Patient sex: F
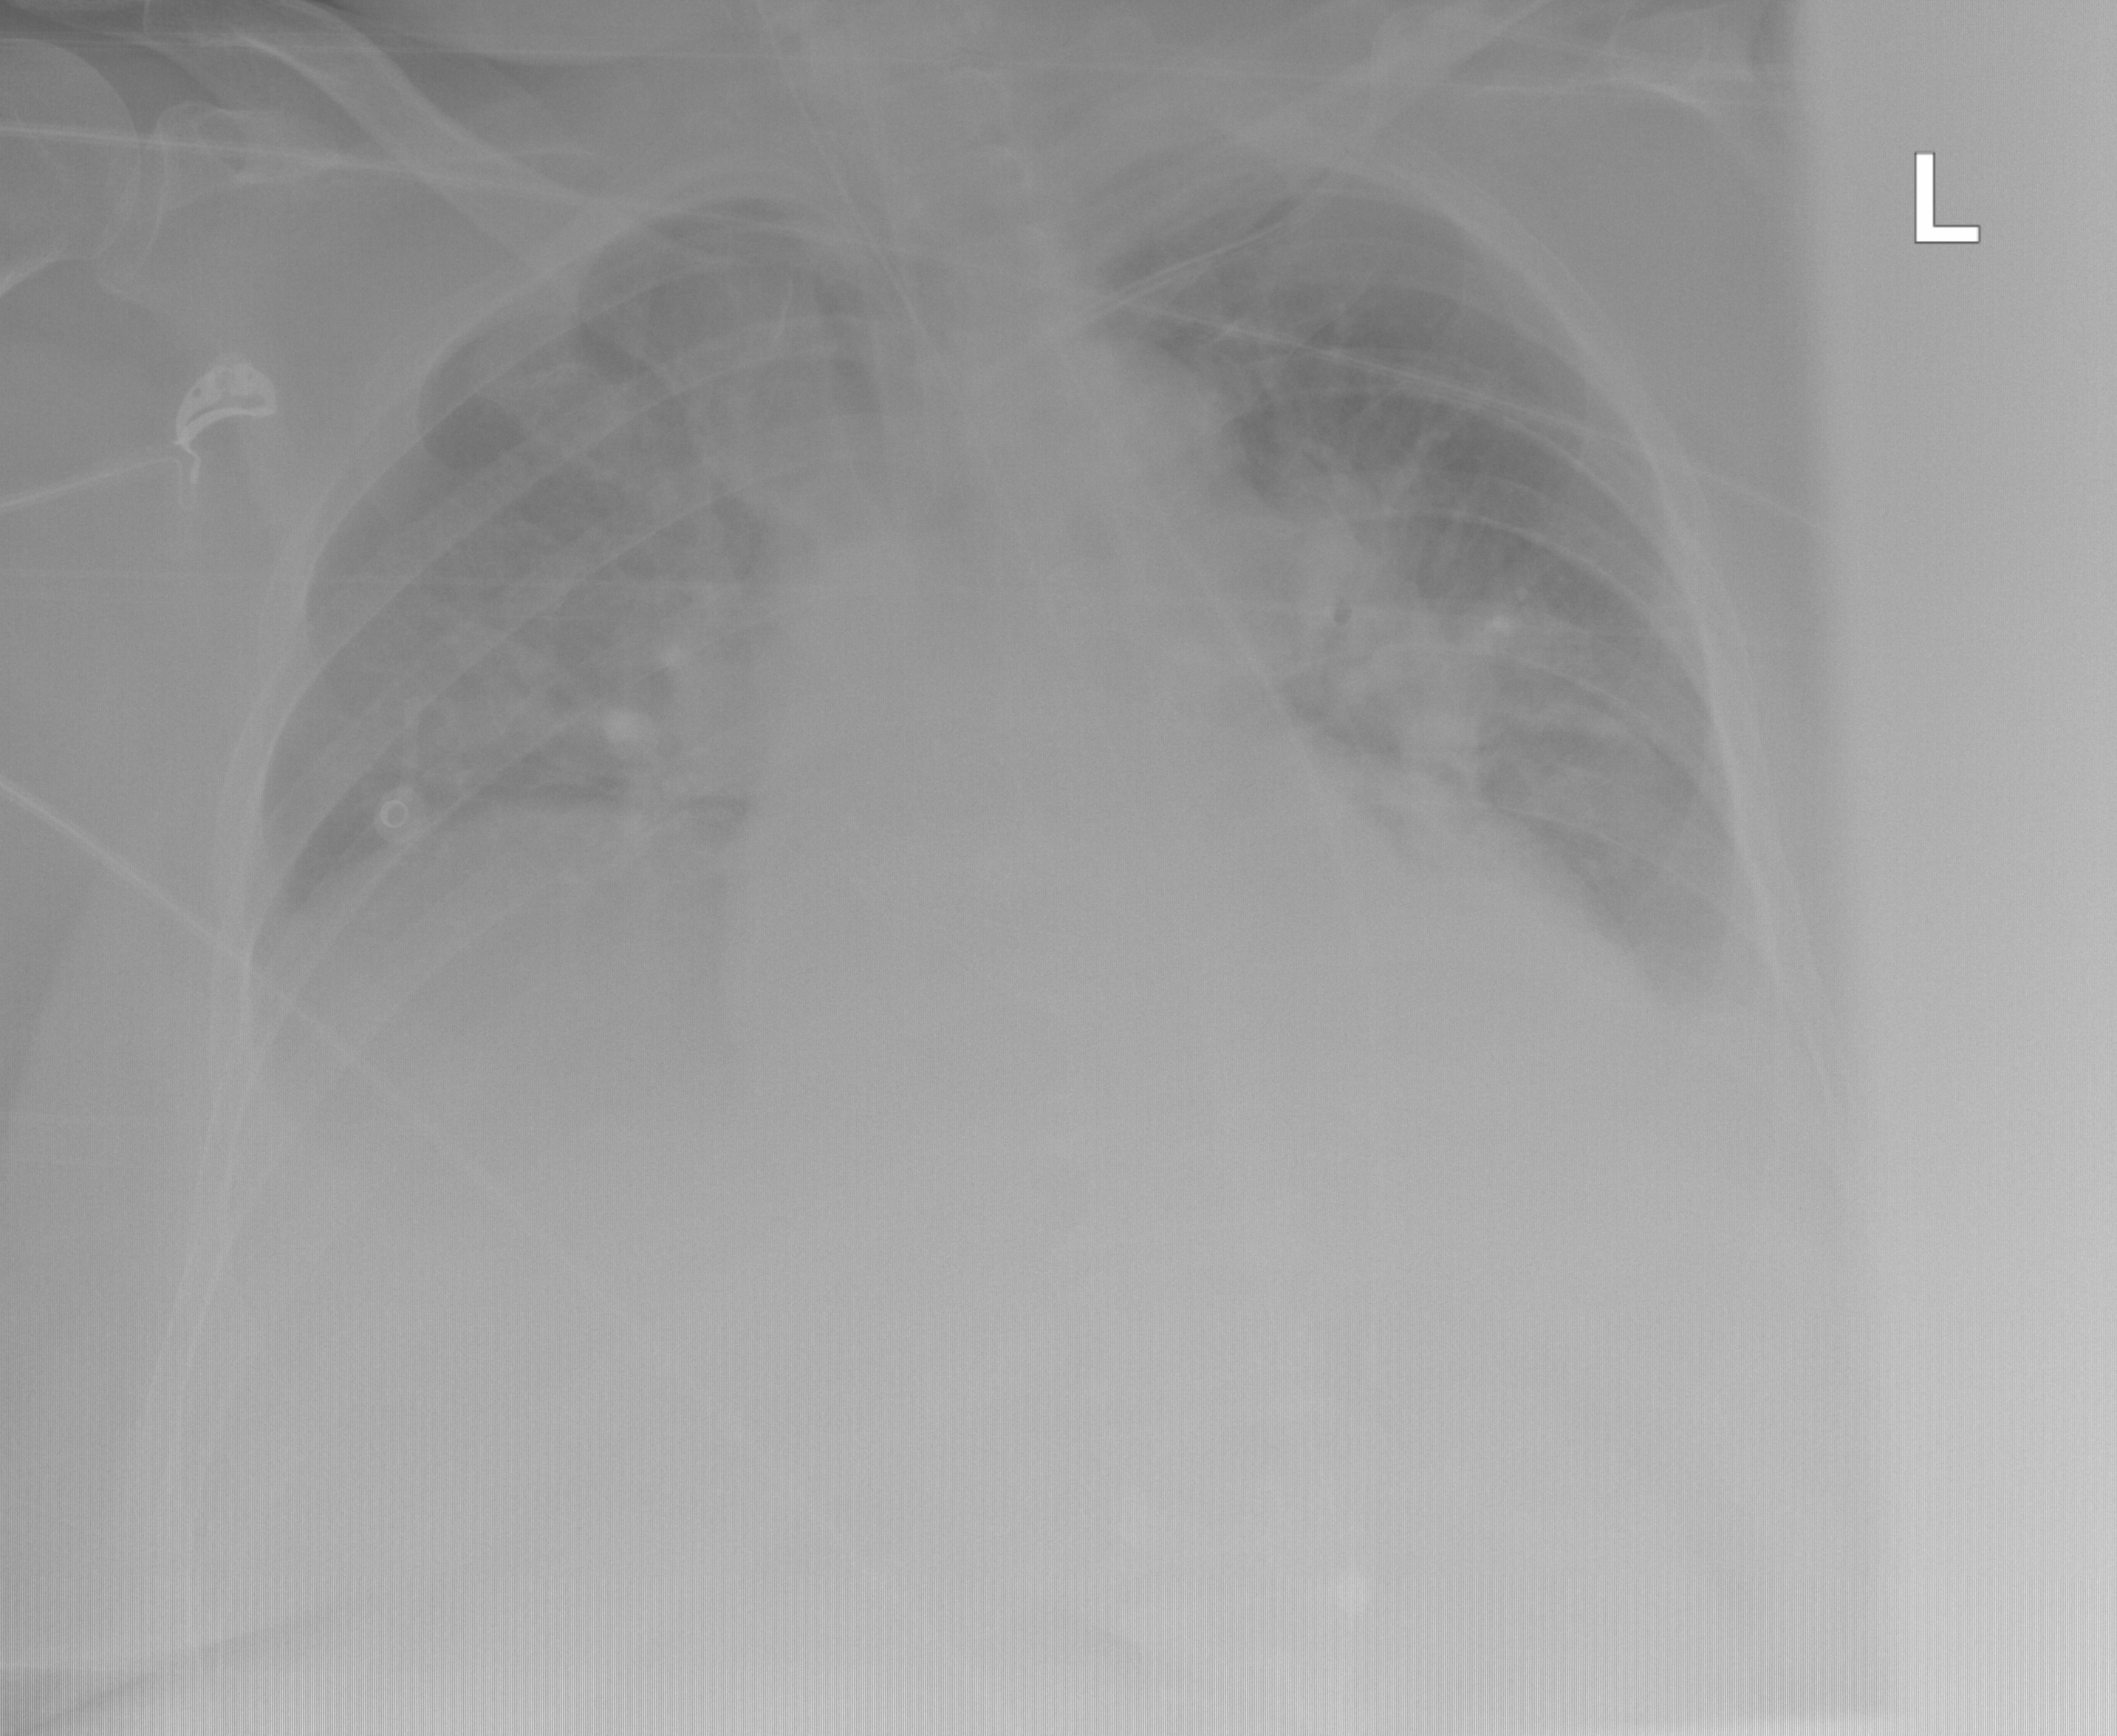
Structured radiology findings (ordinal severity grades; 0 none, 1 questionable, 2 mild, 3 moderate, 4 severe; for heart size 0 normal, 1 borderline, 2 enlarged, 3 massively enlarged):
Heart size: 2
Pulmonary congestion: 2
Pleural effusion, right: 2
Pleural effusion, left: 2
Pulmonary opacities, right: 2
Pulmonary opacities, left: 2
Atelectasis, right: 0
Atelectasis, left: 2